Question: I'm adding multiple weights and styles of a single font to a font-face in a Rails project. I know that order matters here, ie. first define normal, then bold, then italic, then italic bold.
However, when I try to define normal first and then italic second, what shows up on my site by default is the italic version.
'fonts.scss' contains:
'''
@font-face {
font-family: 'Sentinel Book';
src: font-url('sentinel-book-webfont.eot');
src: font-url('sentinel-book-webfont.eot?#iefix') format('embedded-opentype'),
font-url('sentinel-book-webfont.woff2') format('woff2'),
font-url('sentinel-book-webfont.woff') format('woff'),
font-url('sentinel-book-webfont.ttf') format('truetype'),
font-url('sentinel-book-webfont.svg#sentinelbook') format('svg');
font-weight: normal;
font-style: normal;
}
@font-face {
font-family: 'Sentinel Book';
src: font-url('sentinel-bookital-webfont.eot');
src: font-url('sentinel-bookital-webfont.eot?#iefix') format('embedded-opentype'),
font-url('sentinel-bookital-webfont.woff2') format('woff2'),
font-url('sentinel-bookital-webfont.woff') format('woff'),
font-url('sentinel-bookital-webfont.ttf') format('truetype'),
font-url('sentinel-bookital-webfont.svg#sentinelbook_italic') format('svg');
font-style: italic, oblique;
}
$font-family-serif: 'Sentinel Book', sans-serif;
$font-family-base: $font-family-serif;
'''
Note that I'm using Bootstrap + SASS and overriding their variables, but still the default I'm seeing is italic:

If I rearrange the order in which the styles are defined (italic first, then norma), my text appears normal. But if I italicize anything (using '<em>' tags for example), the browser does its own italicization instead of using the italic version of the webfont loaded.
Any tips here would be appreciated!
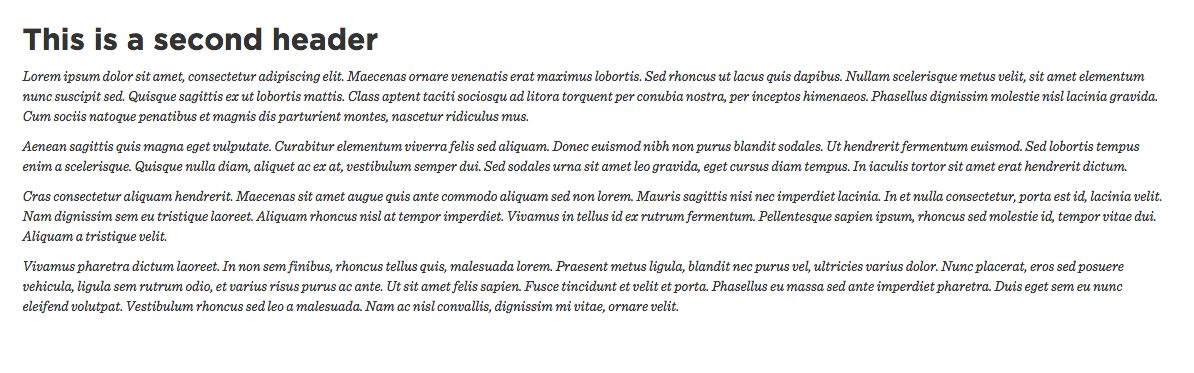
Answer: The reason is that the declaration 'font-style: italic, oblique' is syntactically malformed (see CSS 3 Fonts on <URL>. Change it to
'''
font-style: italic;
'''
It may sound surprising that the error in declaring the italic typeface causes all text to be rendered in italic. But the reason is that by CSS error handling rules, the incorrect declaration is ignored, so in this '@font-face' rule, 'font-style' is defaulted to 'normal'. This means that it will be applied to normal text; but the font file contains the italic typeface.
When you changed the order of the 'font-face' rules, the latter rule that refers to the regular typeface will be used for normal text. Since there is no rule italic text, browsers will render italic text using regular typeface, applying algorithmic slantic ("faux italic", "synthetic italic") to it (usually; this in principle depends on browser).
The keywords 'italic' and 'oblique' mean the same thing in practice, though in theory they could have different meanings. But using them both in a 'font-style' value makes the declaration syntactically invalid.